Question: I am working on MVC Razor. I face an issue to validate URL validation.
I need to do URL validation before inserting in temp DB.
I got a reference of <URL>
and found one nice validation pattern,
'''
(http|ftp|https):\/\/[\w\-_]+(\.[\w\-_]+)+([\w\-\.,@?^=%&amp;:/~\+#]*[\w\-\@?^=%&amp;/~\+#])?
'''
While i work in MVC view, it gives me error so i have change it to
'''
(http|ftp|https):\/\/[\w\-_]+(\.[\w\-_]+)+([\w\-\.,@@?^=%&amp;:/~\+#]*[\w\-\@@?^=%&amp;/~\+#])?
'''
i.e.
'@@' instead of '@'
when it runs and if i see the console, i got the original one, so i think it is okay for me to do
'@@' instead of '@'
But in console i got an error

can anyone tell me what is wrong with this, so got the error,
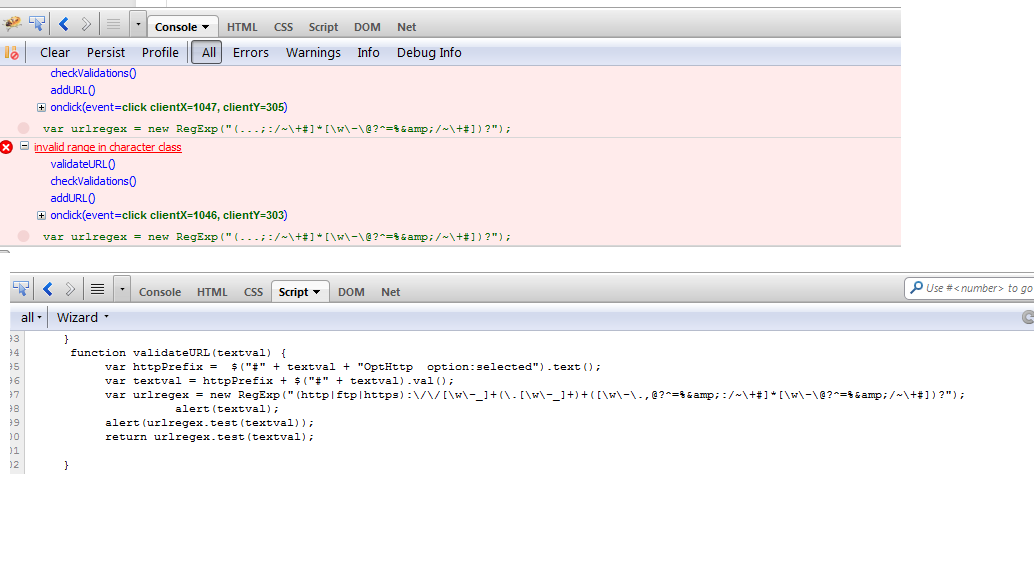
Answer: Easiest way to fix this: In the javascript validator, remove 'new RegExp()' as well as the quotes, and add slashes at beginning and end, indicating a regex literal. Because your Regex is in a string, "" is interpreted as a string escape, rather than a regex escape, essentially meaning all the "" will be removed. You avoid that by not using a string, but a javascript regex literal:
'''
var urlregex = /(http|ftp|https):\/\/[\w\-_]+(\.[\w\-_]+)+([\w\-\.,@?^=%&:/~\+#]*[\w\-\@?^=%&/~\+#])?/;
'''
If creating the expression using RegExp(), you'd have to use '\' in every place '\' occurs.
As mentioned in the comment, replace two '&' with '&' (double HTML encode on server you got the regex from). They're not wrong in Regex syntax, but they do make the expression allow for ';', which isn't allowed in a URL.
The actual meaning of the error is that because javascript ignores all the backslashes in the string when creating the final regex, it turns into:
'''
/(http|ftp|https)://[w-_]+(.[w-_]+)+([w-.,@?^=%&:/~+#]*[w-@?^=%&/~+#])?/
'''
- '[\w\-_]'- '[w-_]'
But "w" actually comes "_" (look at an ASCII/UTF-8 character table) meaning it's an in the ("character class" = "collection of characters to match")